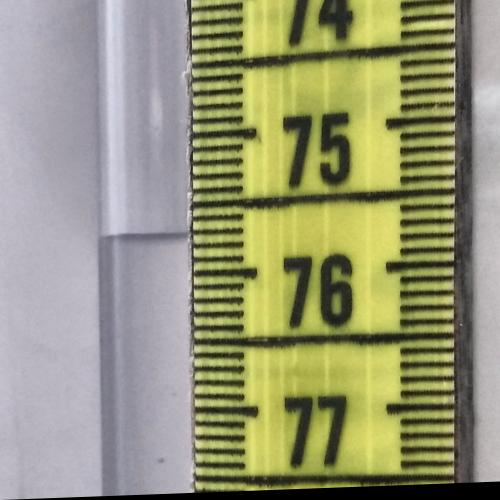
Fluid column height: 75.7 cm